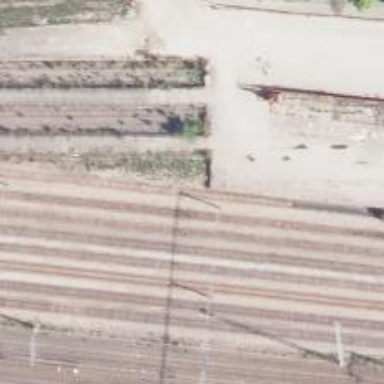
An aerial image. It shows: Rail spur service.